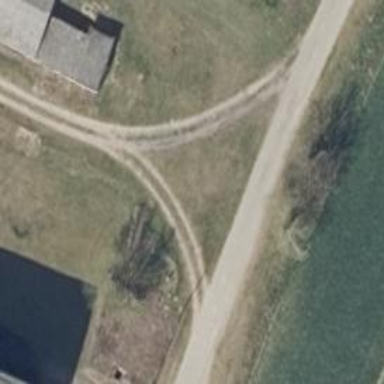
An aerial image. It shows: Driveway.